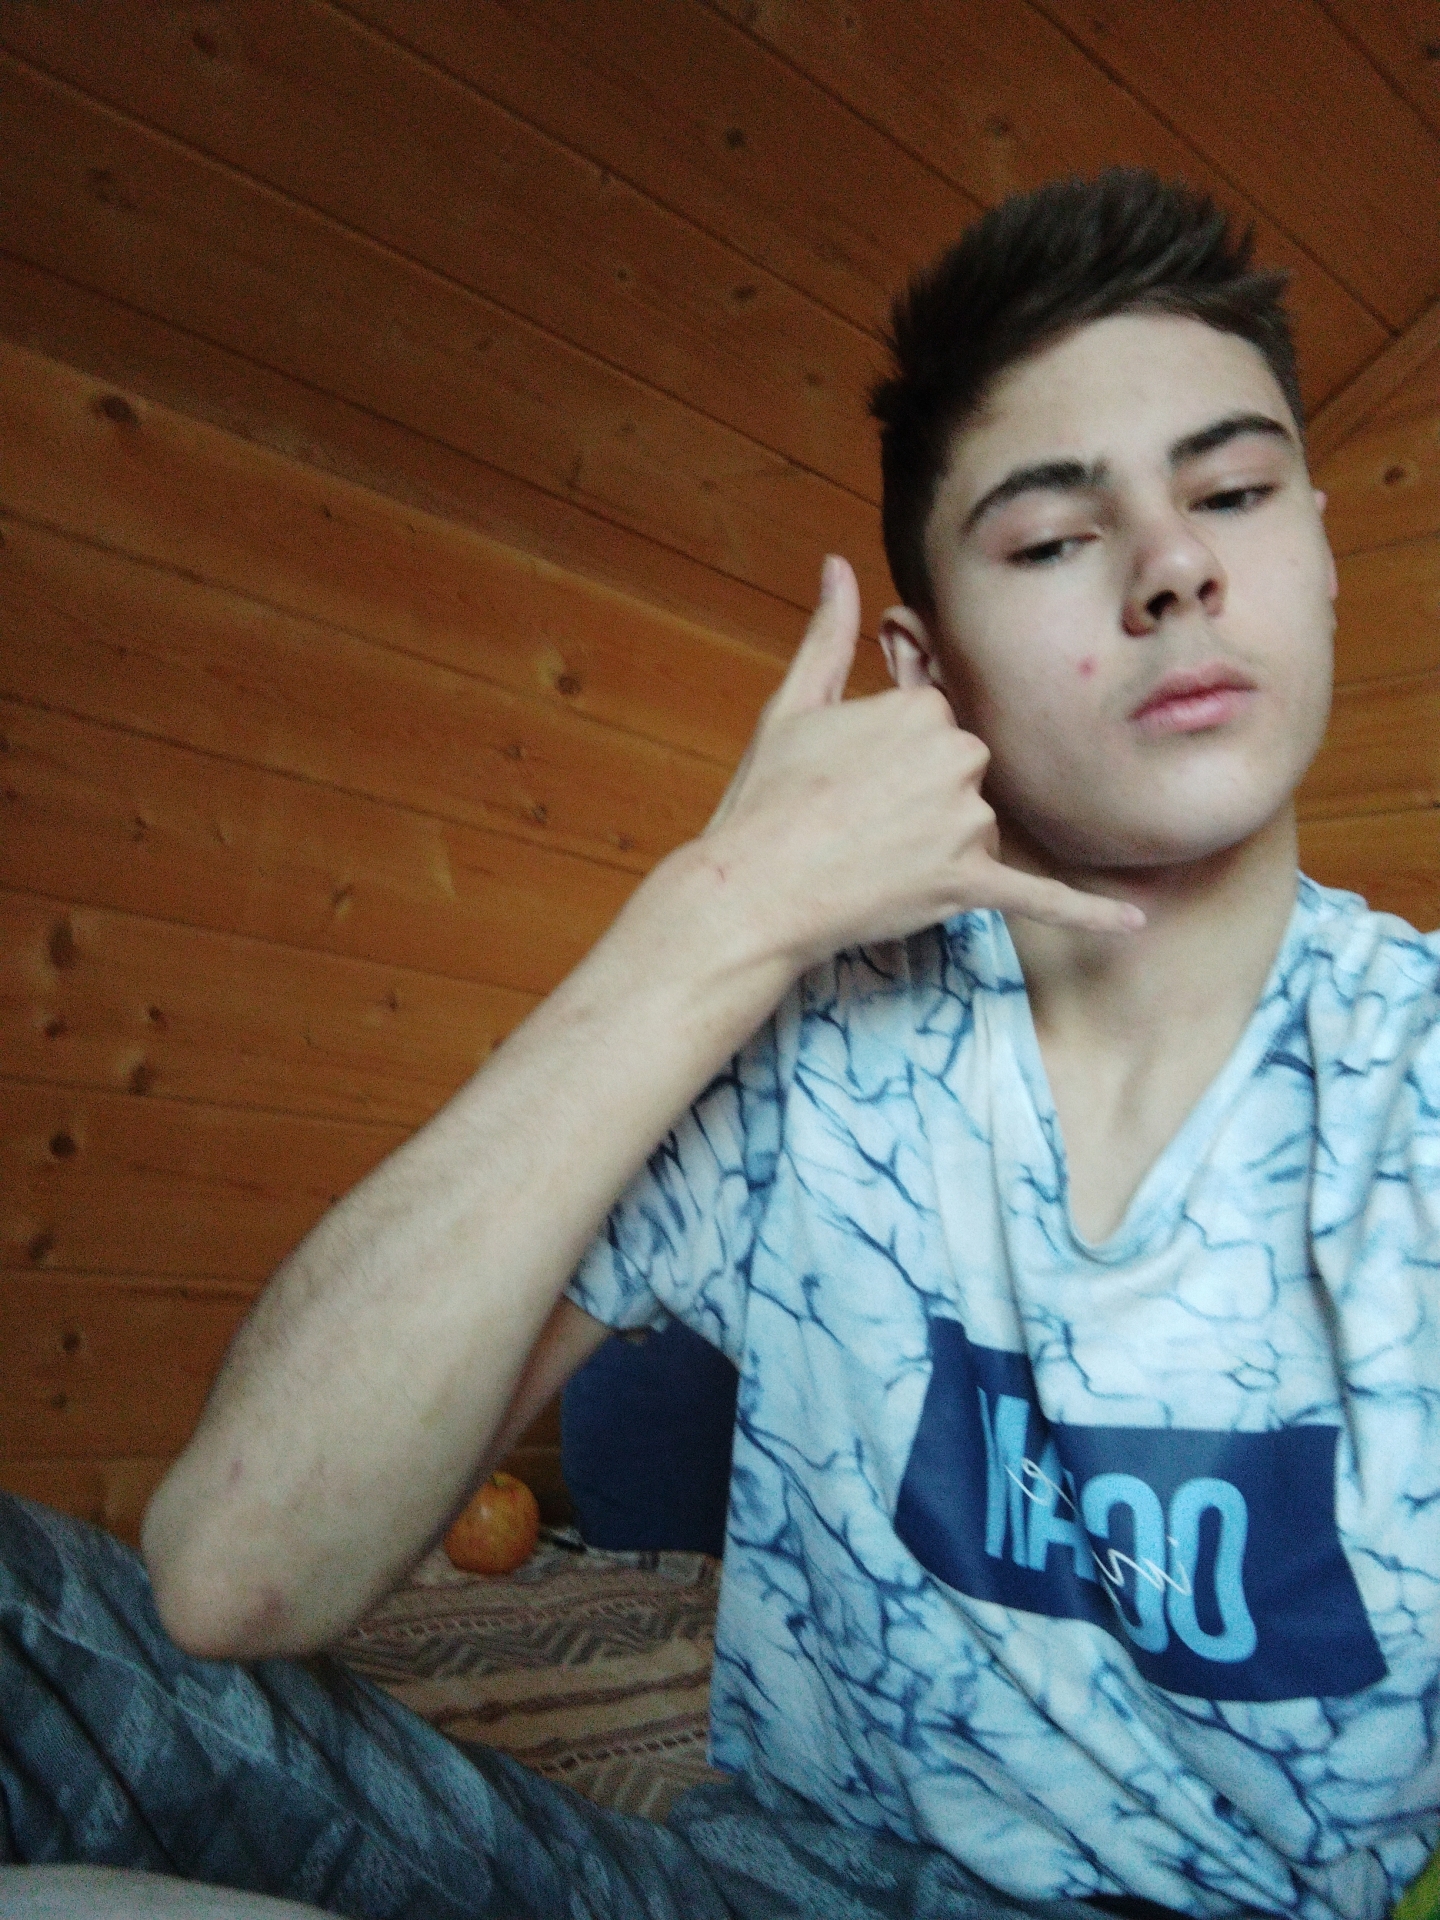
Label: noise